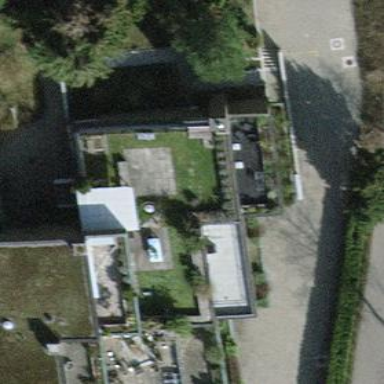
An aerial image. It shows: Terrace building.